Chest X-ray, PA view. Patient: 57 years old, sex M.
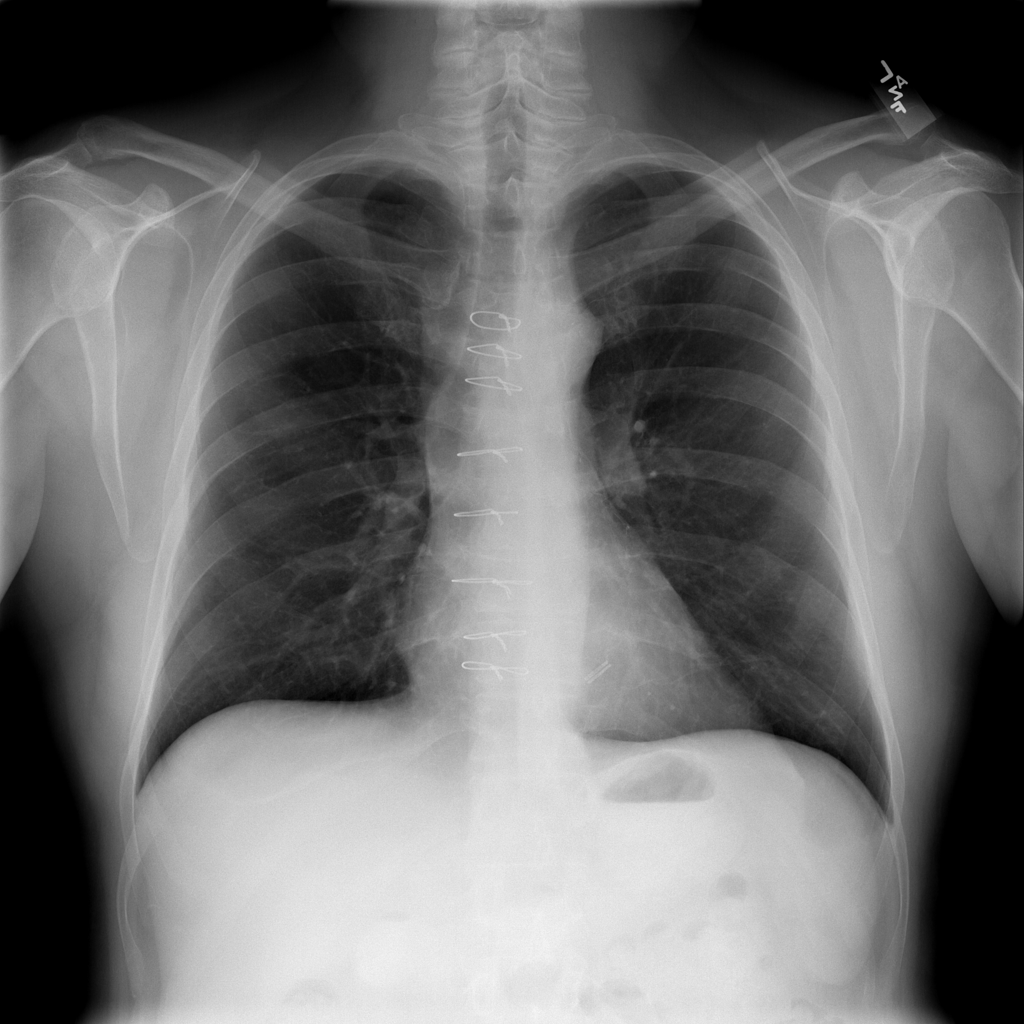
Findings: No Finding